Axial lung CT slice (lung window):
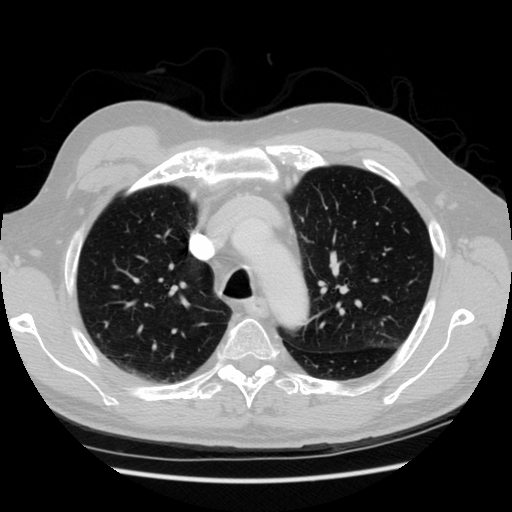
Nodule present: no